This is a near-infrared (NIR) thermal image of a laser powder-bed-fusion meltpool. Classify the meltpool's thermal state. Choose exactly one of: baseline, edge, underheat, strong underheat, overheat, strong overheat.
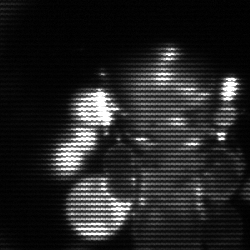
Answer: baseline